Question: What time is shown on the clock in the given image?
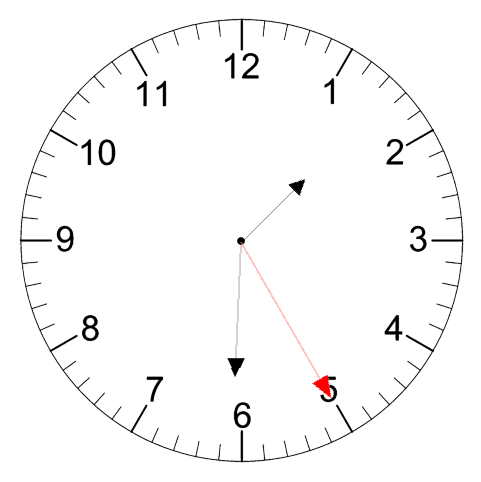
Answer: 01:30:25